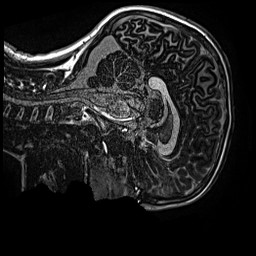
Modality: MP2RAGE
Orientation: sagittal
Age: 12
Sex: male
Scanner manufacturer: siemens
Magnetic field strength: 3 T
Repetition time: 4 s
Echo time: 0.00299 s